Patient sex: M
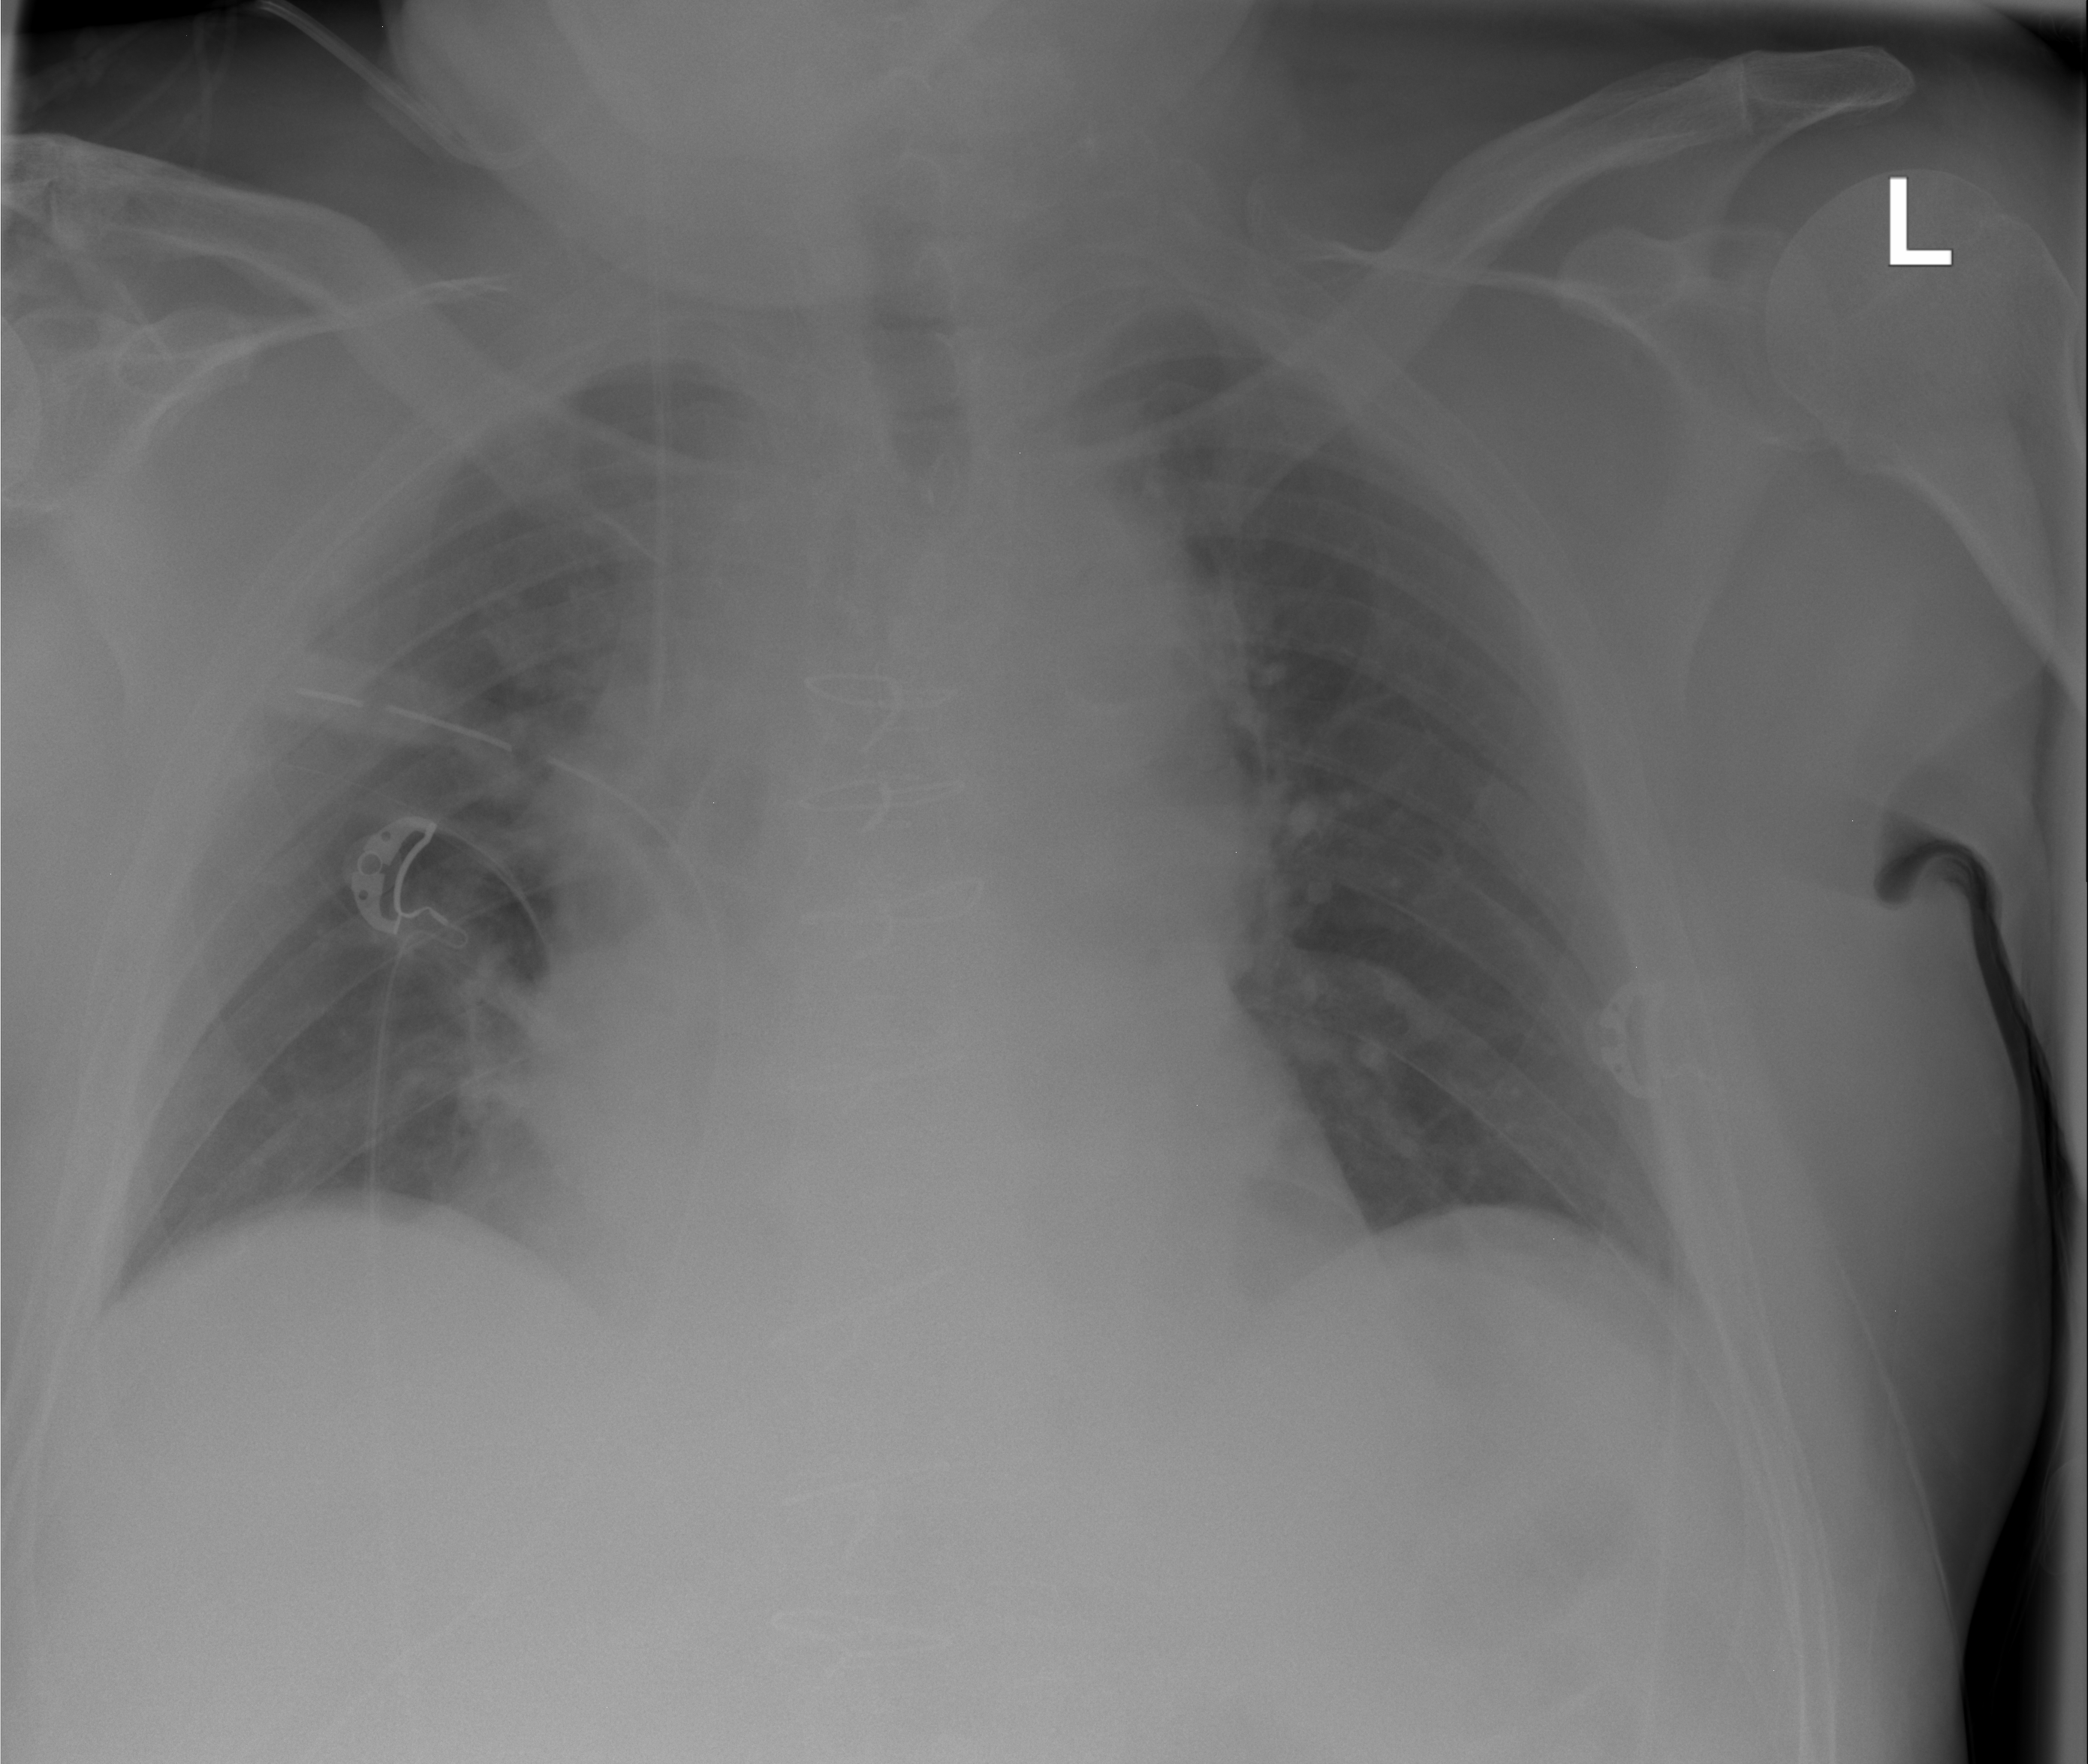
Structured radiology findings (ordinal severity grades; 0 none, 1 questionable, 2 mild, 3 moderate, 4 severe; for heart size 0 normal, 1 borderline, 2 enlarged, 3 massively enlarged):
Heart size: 2
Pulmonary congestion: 1
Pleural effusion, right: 0
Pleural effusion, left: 0
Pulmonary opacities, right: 0
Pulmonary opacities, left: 0
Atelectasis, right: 2
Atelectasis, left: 2